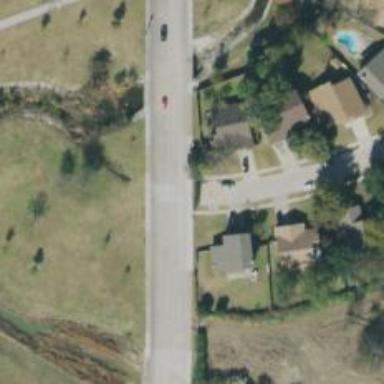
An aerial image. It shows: Tertiary road.